Question: I saw lots of explanations how to select the last element in a list and remove its border. Also how to select the second-to-last one with CSS3. But this is not enough for my case.
I have a horizontal navigation which floats to two columns for mid-size viewports, with a variable number of elements. There are four elements, but if the user is an administrator, there is a fifth element in the navigation. So, the last "cell" in what looks like a two-column table either has a '<li>' or doesn't.
This is what it looks like, currently (no borders removed):

I want that, when there are five elements, I can remove the bottom border of the "Help" item. And when there are four elements (with "Administration" missing), the bottom border of both Help and Administration are removed.
I tried giving "Help" its own class, with the idea that in the worst case, I can use JavaScript to assign the class either to the last or the two last elements depending on number of elements. But somehow the border didn't get removed.
By the way, I can't switch to top and left borders, because then the last "cell" in the odd-number case has no borders at all.
Code block below also available as <URL>.
'''
<div class="horizontal-nav clearfix">
<div class="centering-horizontal-nav">
<nav class="horizontal-nav clearfix">
<ul class="horizontal-nav">
<li> <a>Find models</a> </li>
<li> <a>Manage models</a></li>
<li> <a>Manage account</a> </li>
<li> <a>Administration</a> </li>
<li class="nav-no-border-bottom"> <a>Help</a> </li>
</ul>
<a href="#" id="pull">Menu</a>
</nav>
</div><!-- end centering horizontal nav -->
.centering-horizontal-nav{
height: auto;
width: 100%;
display: block;
}
nav.horizontal-nav {
height: auto;
}
nav.horizontal-nav ul {
width: 100%;
display: block;
height: auto;
}
nav.horizontal-nav li {
width: 50%;
float: left;
position: relative;
display: block-inline;
border-bottom: 1px solid #bfd1ed;
border-right: 1px solid #bfd1ed;
margin-left: -1px;
line-height: 37px;
}
nav.horizontal-nav li a {
}
nav.horizontal-nav a {
text-align: left;
width: 100%;
padding-left: 5%;
}
nav a#pull {
display: none;
}
div.horizontal-nav {
margin-top: 4px;
margin-bottom: 4px;
border: 1px solid #bfd1ed;
}
li.nav-no-border-bottom {
border-bottom: none;
}
.clearfix:before,
.clearfix:after {
content: " ";
display: table;
}
.clearfix:after {
clear: both;
}
.clearfix {
*zoom: 1;
}
nav.horizontal-nav{
font-weight: 400;
overflow:hidden;
}
nav.horizontal-nav a {
color: #ffffff;
}
nav.horizontal-nav li a:hover, a:active {
/* background-color: #5987d1 */
/* text-decoration: underline; */
}
.left-nav{
float:left;
background-color:rgba(0,128,0,0.5);
/* size parameters (will be overwritten in media queries) */
width: 100%;
}
div.horizontal-nav{
/* position:relative;
background-color: #2662c3;
width:100%; */
/* border: solid red 2px; */
overflow:hidden;
background-color: #2662c3;
}
ul{
list-style-type: none;
}
'''
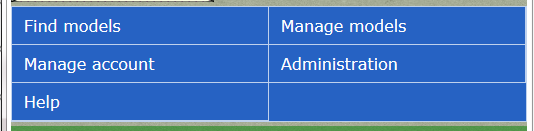
Answer: I don't think there is any way in CSS to select the "bottom row" of elements in this way. However, you can obscure the bottom border regardless with a negative margin on the container:
'''
.centering-horizontal-nav {
margin-bottom: -1px;
}
'''
<URL>